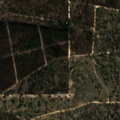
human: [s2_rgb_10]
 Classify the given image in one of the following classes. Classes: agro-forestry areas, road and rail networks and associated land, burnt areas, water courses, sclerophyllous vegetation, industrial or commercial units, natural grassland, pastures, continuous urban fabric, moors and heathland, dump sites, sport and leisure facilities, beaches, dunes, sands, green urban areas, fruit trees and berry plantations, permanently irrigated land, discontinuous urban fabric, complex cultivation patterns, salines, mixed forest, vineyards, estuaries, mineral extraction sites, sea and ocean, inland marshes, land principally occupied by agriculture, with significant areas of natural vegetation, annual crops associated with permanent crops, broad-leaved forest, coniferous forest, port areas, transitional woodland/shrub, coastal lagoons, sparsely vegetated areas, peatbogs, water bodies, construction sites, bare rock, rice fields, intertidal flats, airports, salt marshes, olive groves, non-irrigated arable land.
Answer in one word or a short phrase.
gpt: agro-forestry areas, broad-leaved forest, mixed forest, transitional woodland/shrub